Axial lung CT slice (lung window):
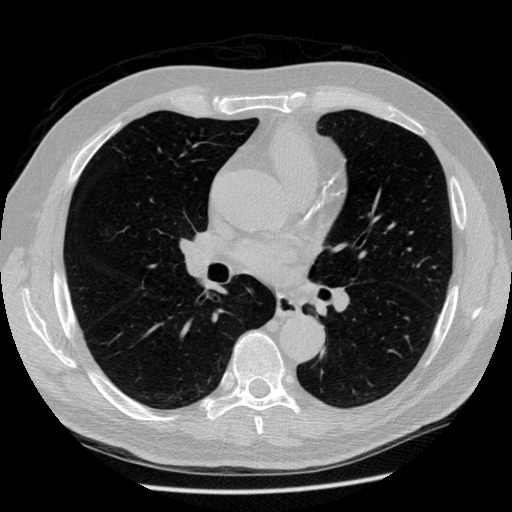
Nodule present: no